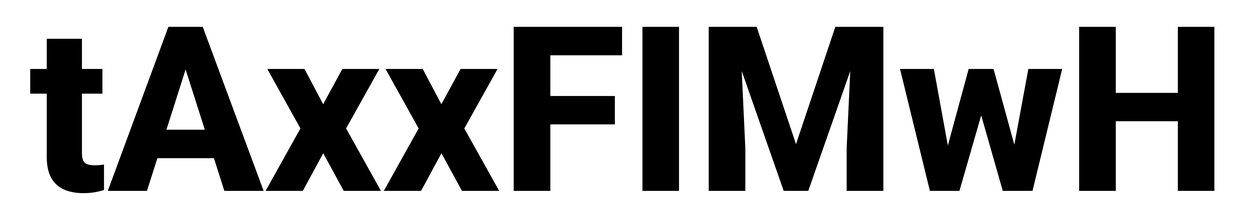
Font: Roboto_ExtraBold